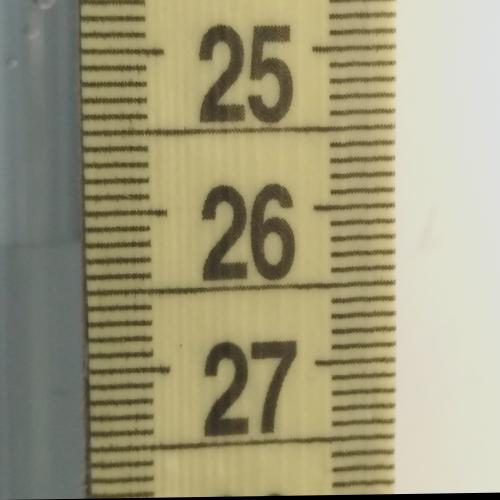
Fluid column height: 26.2 cm